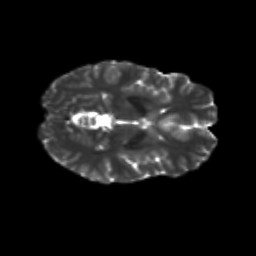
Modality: T2w
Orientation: axial
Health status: ill
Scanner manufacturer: siemens
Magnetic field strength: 3 T
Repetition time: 13.7 s
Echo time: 0.098 s